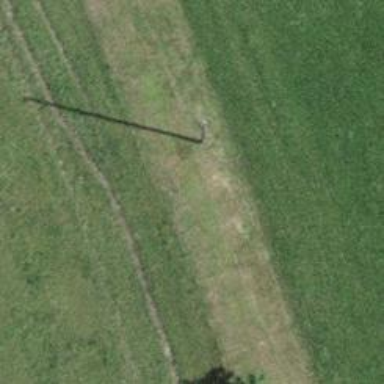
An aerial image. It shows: Utility pole as the man-made structure.